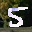
Label: 5